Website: apple
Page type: orders-overview
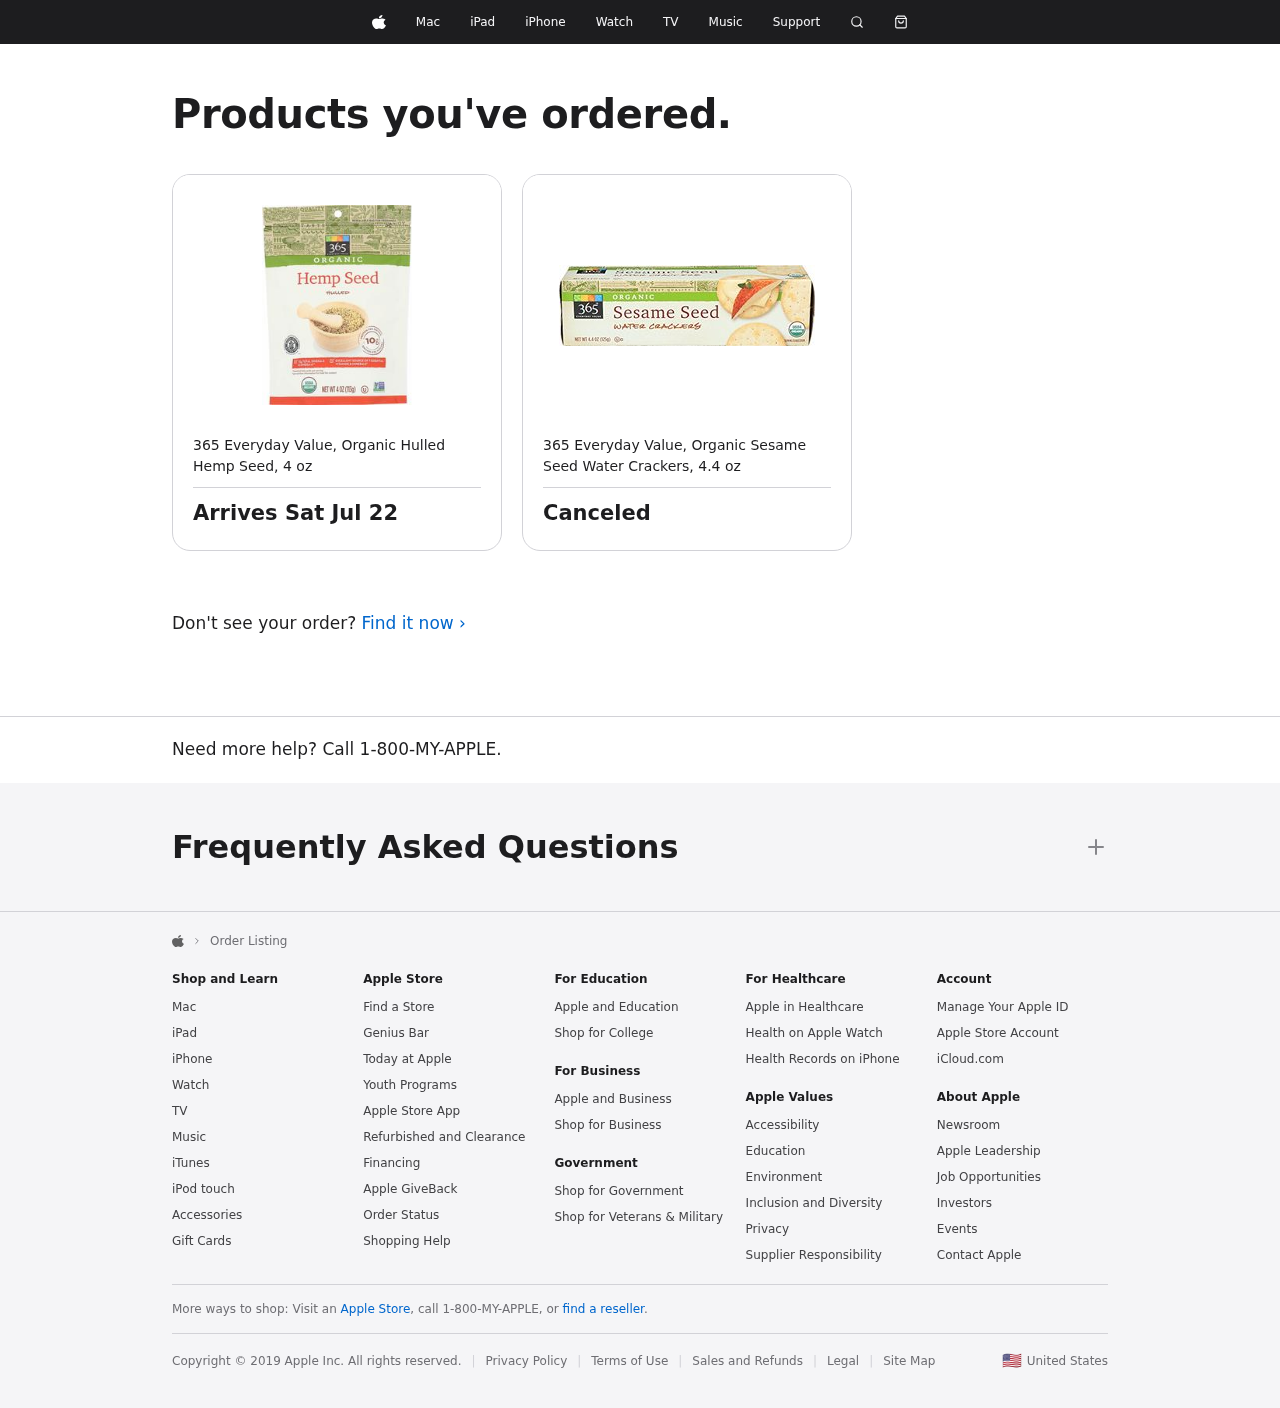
Product elements: key: PRODUCT1_NAME
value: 365 Everyday Value, Organic Hulled Hemp Seed, 4 oz
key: PRODUCT2_NAME
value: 365 Everyday Value, Organic Sesame Seed Water Crackers, 4.4 oz
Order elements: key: ORDER_DELIVERY_DATE
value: Arrives Sat Jul 22